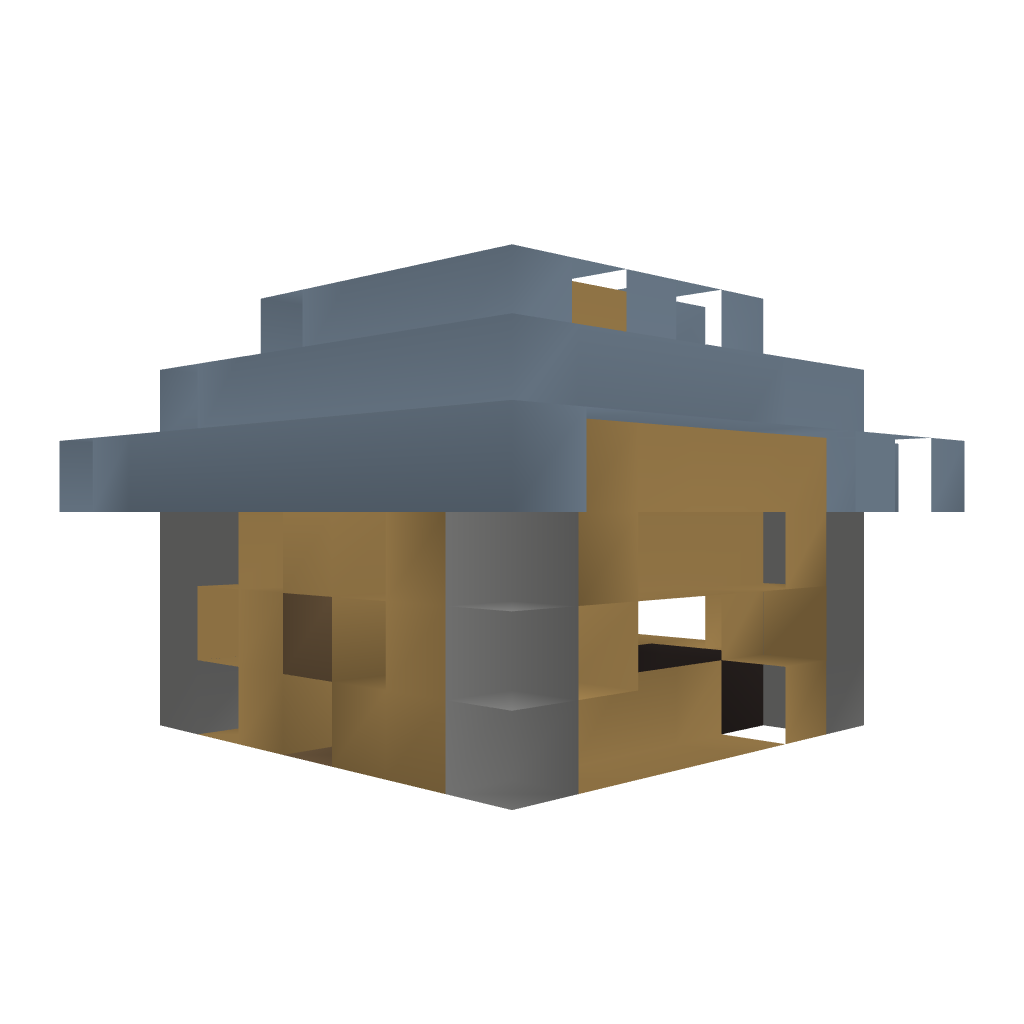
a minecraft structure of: Simple small house